Question: I am using a canvas which has a degrafa background, so far so good.
However, when scrolling, the background (degrafa grid) does not get redrawn.
In the code the background strokes are linked to the container height. The container height does not change even when scrolling.
How do I get the height of the whole area so I can set the new height to my degrafa background?
It looks like this:

'''
<mx:Canvas id="blackBoard"
width="100%"
height="100%"
x="0"
y="0"
backgroundColor="#444444"
clipContent="true">
<!-- Degrafa Surface -->
<degrafa:Surface id="boardSurfaceContainer">
<degrafa:strokes>
<degrafa:SolidStroke id="whiteStroke"
color="#EEE"
weight="1"
alpha=".2"/>
</degrafa:strokes>
<!-- Grid drawing -->
<degrafa:GeometryGroup id="grid">
<degrafa:VerticalLineRepeater count="{blackBoard.width / ApplicationFacade.settings.GRID_SIZE}"
stroke="{whiteStroke}"
x="0"
y="0"
y1="{blackBoard.height}"
offsetX="0"
offsetY="0"
moveOffsetX="{ApplicationFacade.settings.GRID_SIZE}"
moveOffsetY="0"/>
<degrafa:HorizontalLineRepeater count="{blackBoard.height / ApplicationFacade.settings.GRID_SIZE}"
stroke="{whiteStroke}"
x="0"
y="0"
x1="{blackBoard.width}"
offsetX="0"
offsetY="0"
moveOffsetX="0"
moveOffsetY="{ApplicationFacade.settings.GRID_SIZE}"/>
</degrafa:GeometryGroup>
</degrafa:Surface>
'''
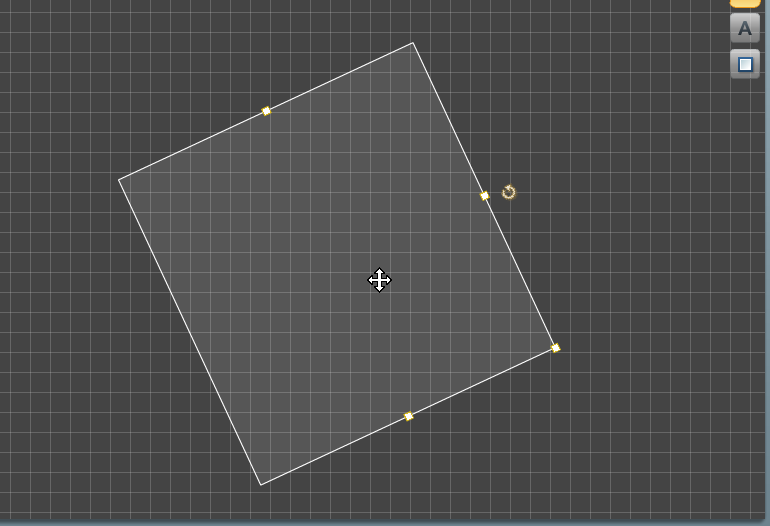
Answer: I just had to use the scroll position in the degrafa property binding
'''
<degrafa:VerticalLineRepeater count="{(blackBoard.width + blackBoard.horizontalScrollPosition)/ ApplicationFacade.settings.GRID_SIZE}"
stroke="{whiteStroke}"
x="0"
y="0"
y1="{blackBoard.height + blackBoard.verticalScrollPosition}"
offsetX="0"
offsetY="0"
moveOffsetX="{ApplicationFacade.settings.GRID_SIZE}"
moveOffsetY="0"/>
'''